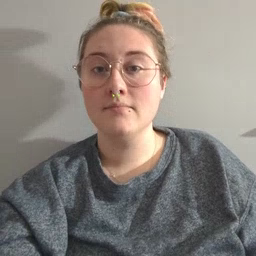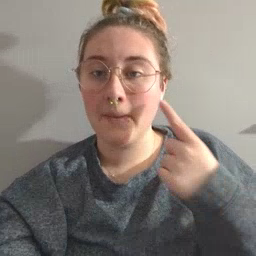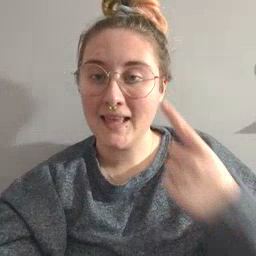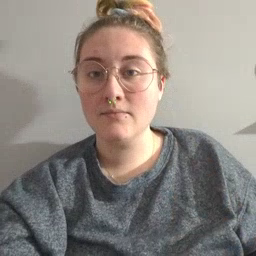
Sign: penny